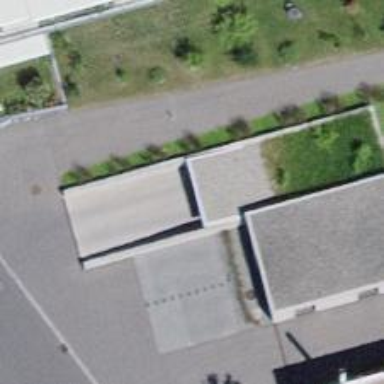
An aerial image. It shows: Parking entrance.